Question: I am having a tough time getting my crosstab query to execute. I keep getting "Duplicate Category Name Error 42710" when I run the following query.
'''
SELECT
*
FROM
crosstab (
$$
Select
date_year,
city_size,
sum(Total_Rev)
From
(
SELECT
EXTRACT(YEAR FROM SOLD.DATE) Date_Year,
CASE WHEN CITY.POPULATION < <PHONE> THEN 'SMALL' WHEN CITY.POPULATION >= <PHONE>
AND CITY.POPULATION < <PHONE> THEN 'MEDIUM' WHEN CITY.POPULATION >= <PHONE>
AND CITY.POPULATION < <PHONE> THEN 'LARGE' WHEN CITY.POPULATION >= <PHONE> THEN 'X_LARGE' END City_Size,
CASE WHEN DISCOUNT_ON.DISCOUNT_PERCENTAGE IS NOT NULL THEN (
(DISCOUNT_ON.DISCOUNT_PERCENTAGE / 100) * PRODUCT.RETAIL_PRICE
) * SOLD.QUANTITY WHEN DISCOUNT_ON.DISCOUNT_PERCENTAGE IS NULL THEN PRODUCT.RETAIL_PRICE * SOLD.QUANTITY END Total_Rev
FROM
SOLD,
STORE,
CITY,
DISCOUNT_ON,
PRODUCT
WHERE
CITY.CITY_NAME = STORE.CITY_NAME
AND SOLD.PID = PRODUCT.PID
AND SOLD.PID = DISCOUNT_ON.PID
AND SOLD.DATE = DISCOUNT_ON.DATE
AND STORE.STORE_NUMBER = SOLD.STORE_NUMBER
) tbl1
group by
date_year,city_size
order by
date_year,city_size $$,
$$
SELECT
CASE WHEN CITY.POPULATION < <PHONE> THEN 'SMALL' WHEN CITY.POPULATION >= <PHONE>
AND CITY.POPULATION < <PHONE> THEN 'LARGE' END City_Size
FROM
CITY $$
) AS FINAL_RESULT(date_year Numeric,"SMALL" REAL,"MEDIUM" REAL,"LARGE" REAL,"X_LARGE" REAL );
'''
When I run the subquery I do get results:
[Image of Results from Subquery]
Thank You
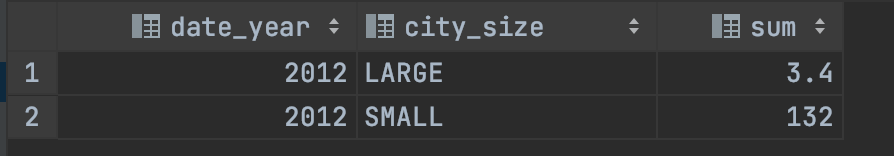
Answer: Using filtered aggregation is typically easier to deal with than using the 'crosstab()' function:
'''
select date_year,
sum(Total_Rev) filter (where city_size = 'SMALL') as small,
sum(Total_Rev) filter (where city_size = 'MEDIUM') as medium,
sum(Total_Rev) filter (where city_size = 'LARGE') as large,
sum(Total_Rev) filter (where city_size = 'X_LARGE') as x_large
from (
SELECT EXTRACT(YEAR FROM SOLD.DATE) Date_Year,
CASE
WHEN city.population < <PHONE> THEN 'SMALL'
WHEN city.population >= <PHONE> AND city.population < <PHONE> then 'MEDIUM'
WHEN city.population >= <PHONE> AND city.population < <PHONE> then 'LARGE'
WHEN city.population >= <PHONE> THEN 'X_LARGE'
END city_size,
CASE
WHEN DISCOUNT_ON.DISCOUNT_PERCENTAGE IS NOT NULL
THEN ((DISCOUNT_ON.DISCOUNT_PERCENTAGE / 100) * PRODUCT.RETAIL_PRICE) * SOLD.QUANTITY
WHEN DISCOUNT_ON.DISCOUNT_PERCENTAGE IS NULL
THEN PRODUCT.RETAIL_PRICE * SOLD.QUANTITY
END total_rev
FROM sold
JOIN store ON store.store_number = sold.store_number
JOIN city ON city.city_name = store.city_name
JOIN discount_on ON sold.pid = discount_on.pid AND sold.date = discount_on.date
JOIN product ON sold.pid = product.pid
) tbl1
group by date_year,city_size
order by date_year,city_size
'''